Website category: sports
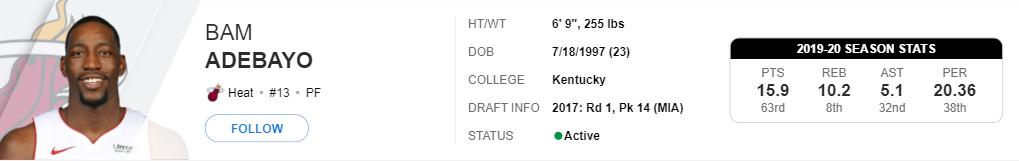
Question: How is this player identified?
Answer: Bam Adebayo

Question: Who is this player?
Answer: Bam Adebayo

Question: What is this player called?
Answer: Bam Adebayo

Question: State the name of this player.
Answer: Bam Adebayo

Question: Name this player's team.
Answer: Heat

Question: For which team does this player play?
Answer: Heat

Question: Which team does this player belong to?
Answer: Heat

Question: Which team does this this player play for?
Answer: Heat

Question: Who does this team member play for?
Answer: Heat

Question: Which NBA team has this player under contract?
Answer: Heat

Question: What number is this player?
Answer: #13

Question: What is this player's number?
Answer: #13

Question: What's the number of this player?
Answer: #13

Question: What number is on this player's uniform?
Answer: #13

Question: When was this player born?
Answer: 7/18/1997

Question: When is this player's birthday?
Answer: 7/18/1997

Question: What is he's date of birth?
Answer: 7/18/1997

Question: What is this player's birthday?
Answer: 7/18/1997

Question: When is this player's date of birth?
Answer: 7/18/1997

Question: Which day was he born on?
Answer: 7/18/1997

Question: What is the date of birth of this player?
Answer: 7/18/1997

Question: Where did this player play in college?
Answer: Kentucky

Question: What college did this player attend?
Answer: Kentucky

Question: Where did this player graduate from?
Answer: Kentucky

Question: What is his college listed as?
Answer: Kentucky

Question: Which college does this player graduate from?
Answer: Kentucky

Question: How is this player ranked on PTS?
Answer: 15.9

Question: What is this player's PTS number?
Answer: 15.9

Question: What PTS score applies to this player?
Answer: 15.9

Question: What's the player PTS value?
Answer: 15.9

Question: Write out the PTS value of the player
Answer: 15.9

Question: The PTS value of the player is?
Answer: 15.9

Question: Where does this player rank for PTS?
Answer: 63rd

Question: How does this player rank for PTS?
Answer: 63rd

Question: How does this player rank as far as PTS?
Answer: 63rd

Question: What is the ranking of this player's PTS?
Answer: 63rd

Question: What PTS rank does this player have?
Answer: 63rd

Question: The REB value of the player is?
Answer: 10.2

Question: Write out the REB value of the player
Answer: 10.2

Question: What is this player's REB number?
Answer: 10.2

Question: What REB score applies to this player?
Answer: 10.2

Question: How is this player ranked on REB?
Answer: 10.2

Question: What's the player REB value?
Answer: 10.2

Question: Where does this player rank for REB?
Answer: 8th

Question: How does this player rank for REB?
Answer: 8th

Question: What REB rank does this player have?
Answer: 8th

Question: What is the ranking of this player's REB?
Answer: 8th

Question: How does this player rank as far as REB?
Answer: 8th

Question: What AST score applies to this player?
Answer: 5.1

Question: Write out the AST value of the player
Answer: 5.1

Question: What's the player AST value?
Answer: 5.1

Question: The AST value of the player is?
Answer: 5.1

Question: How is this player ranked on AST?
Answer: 5.1

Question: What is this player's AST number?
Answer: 5.1

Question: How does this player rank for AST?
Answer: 32nd

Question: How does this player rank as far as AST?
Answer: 32nd

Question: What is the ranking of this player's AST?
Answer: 32nd

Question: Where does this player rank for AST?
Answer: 32nd

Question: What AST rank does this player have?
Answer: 32nd

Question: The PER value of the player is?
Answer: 20.36

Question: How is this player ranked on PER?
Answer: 20.36

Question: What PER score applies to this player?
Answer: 20.36

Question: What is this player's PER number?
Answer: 20.36

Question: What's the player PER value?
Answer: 20.36